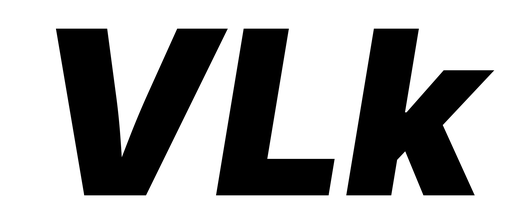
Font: Inter-Italic_Black_Italic